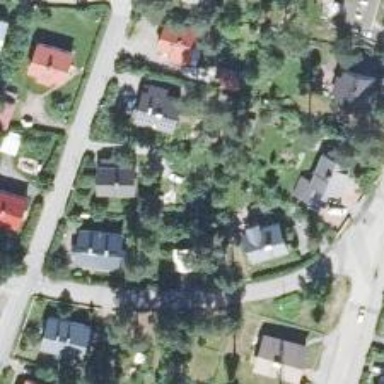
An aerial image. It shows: Residential area.